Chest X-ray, AP view. Patient: 48 years old, sex F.
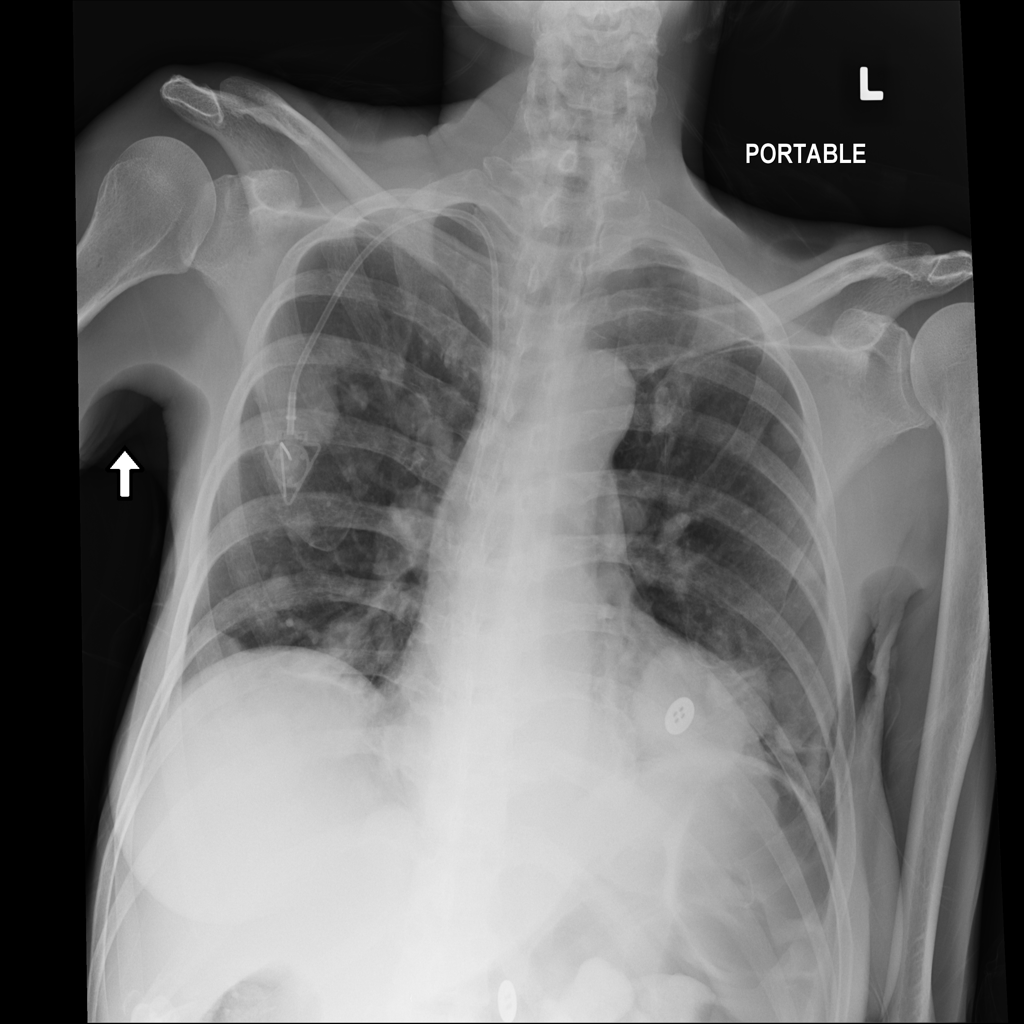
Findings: Nodule